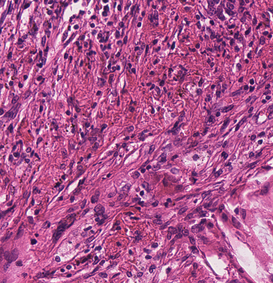
Tumor epithelial tissue: no
Tumor-associated stroma tissue: yes
Normal tissue: no